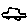
Label: car